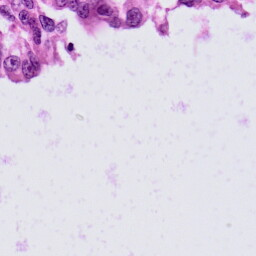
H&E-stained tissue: Skin